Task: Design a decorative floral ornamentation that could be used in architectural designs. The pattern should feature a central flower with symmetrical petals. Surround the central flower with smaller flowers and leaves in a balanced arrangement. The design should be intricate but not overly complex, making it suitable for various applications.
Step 875:
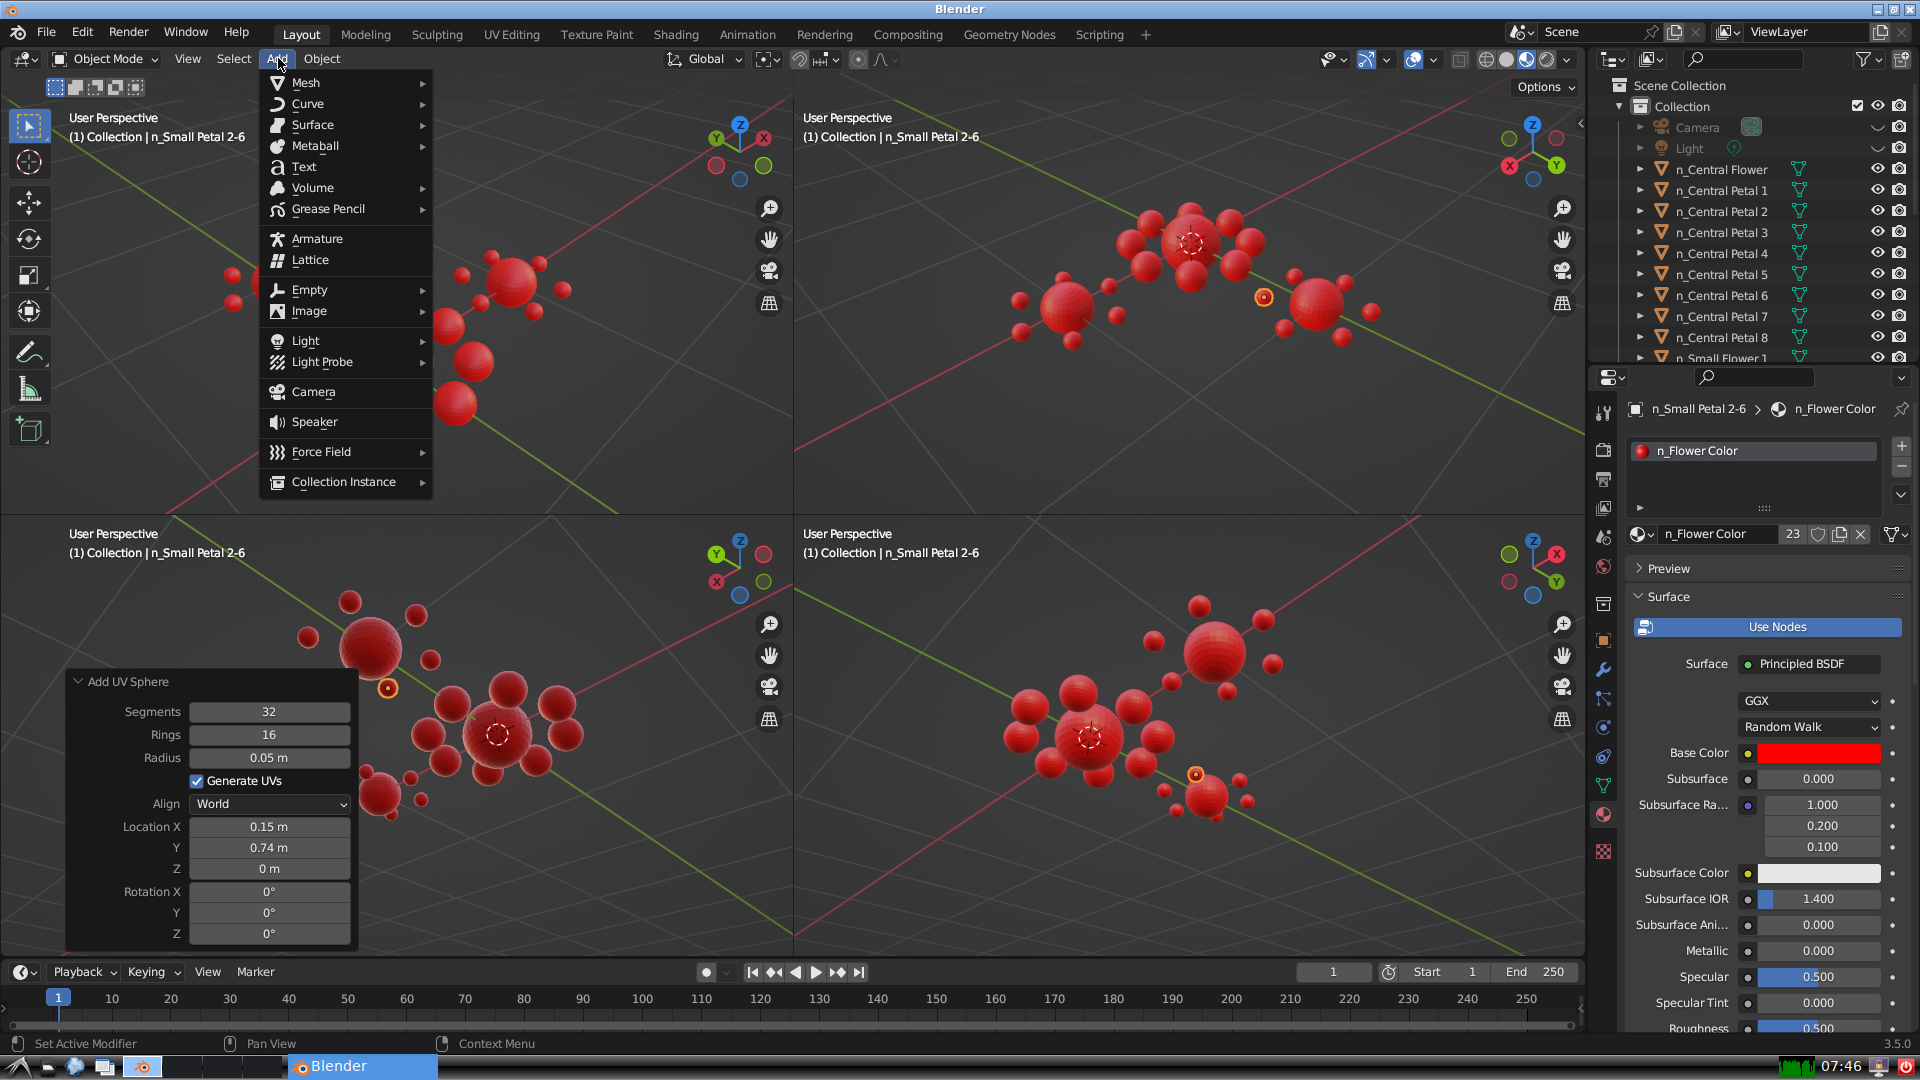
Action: {"mouse_move": [304, 82]}